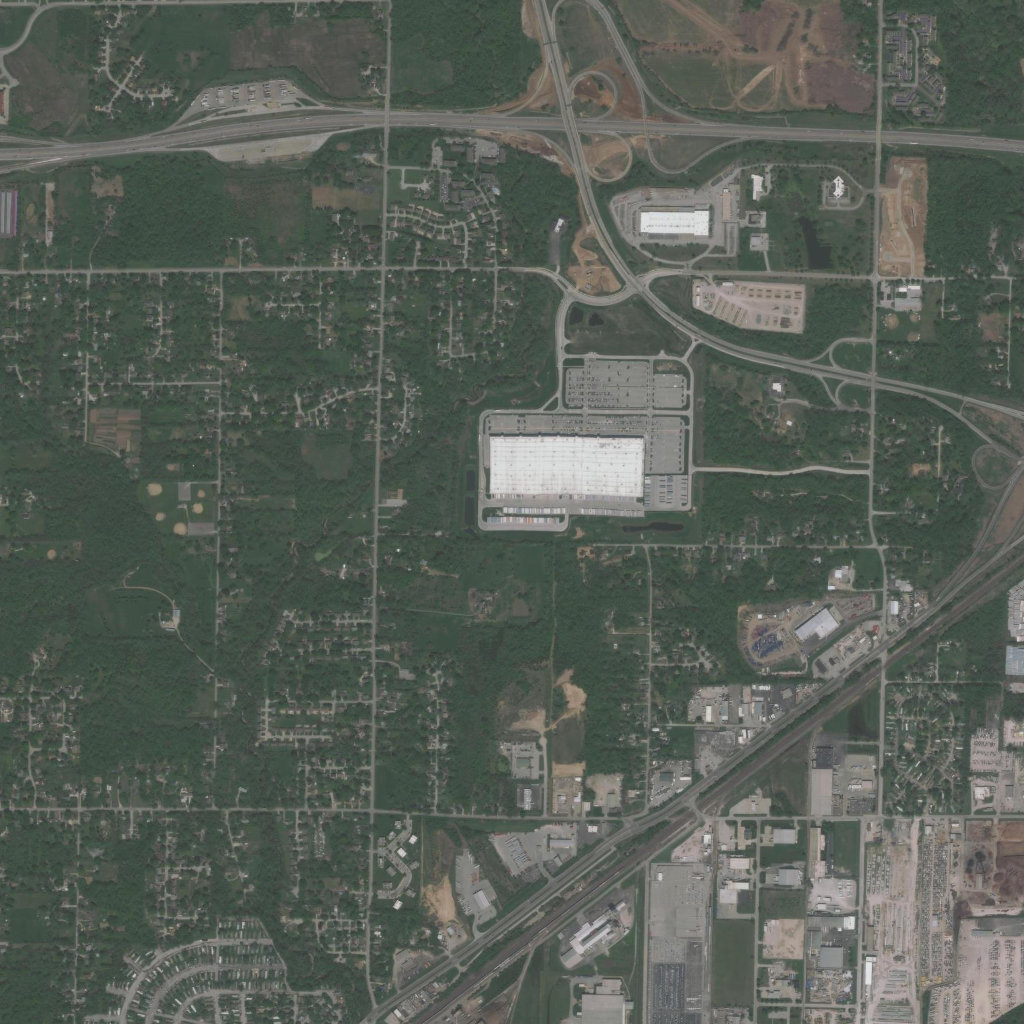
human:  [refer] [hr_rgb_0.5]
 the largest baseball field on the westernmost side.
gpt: <box>[[14, 46, 17, 49, 0]]</box>